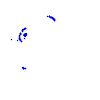
Particle: proton